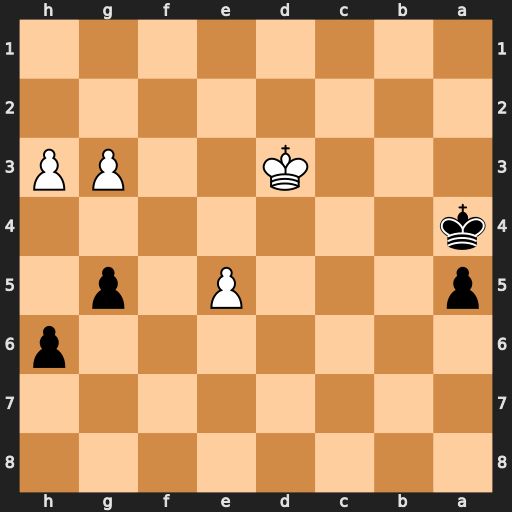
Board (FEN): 8/8/7p/p3P1p1/k7/3K2PP/8/8
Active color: b
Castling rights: -
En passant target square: -
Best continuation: Kb5 Ke4 Kc6